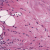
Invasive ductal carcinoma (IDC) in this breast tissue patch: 1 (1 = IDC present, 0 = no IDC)